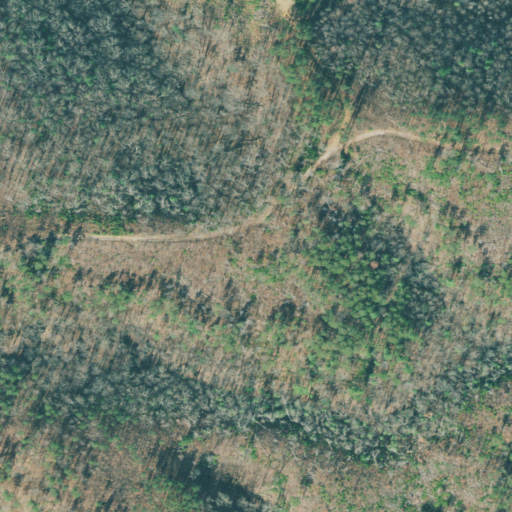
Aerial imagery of ridge(s) in Georgia named Hickory Ridge containing deciduous forest, mixed forest, evergreen forest, open development, shrub, and grassland